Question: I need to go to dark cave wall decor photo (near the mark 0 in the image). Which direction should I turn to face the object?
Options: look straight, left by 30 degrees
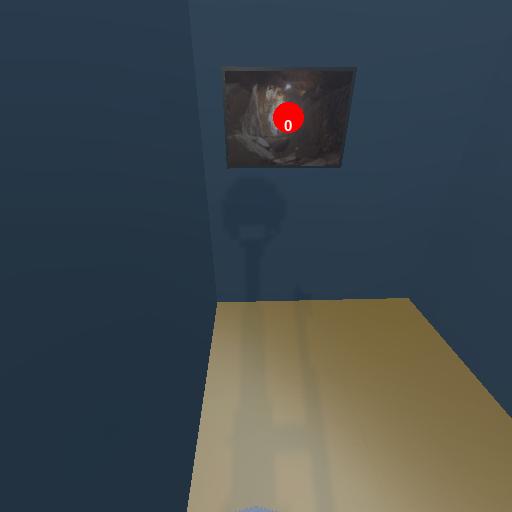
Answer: look straight